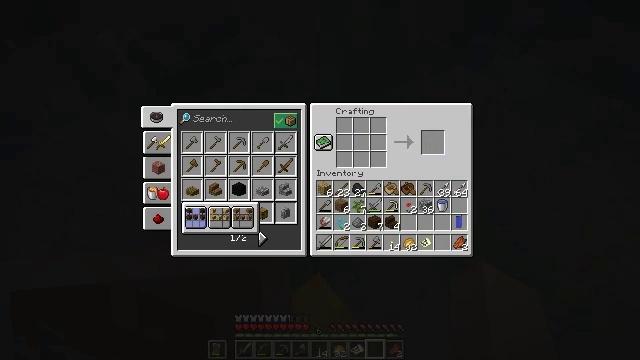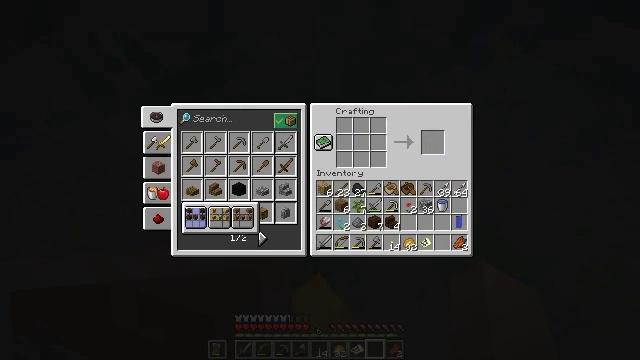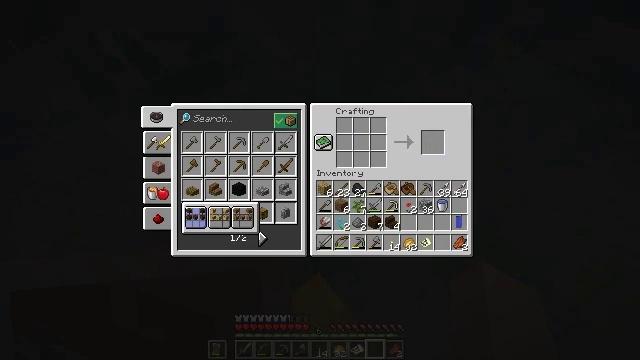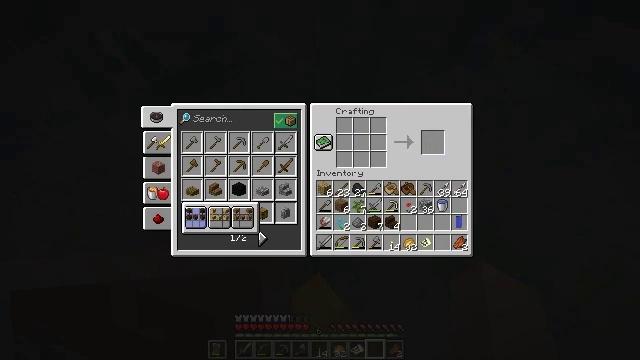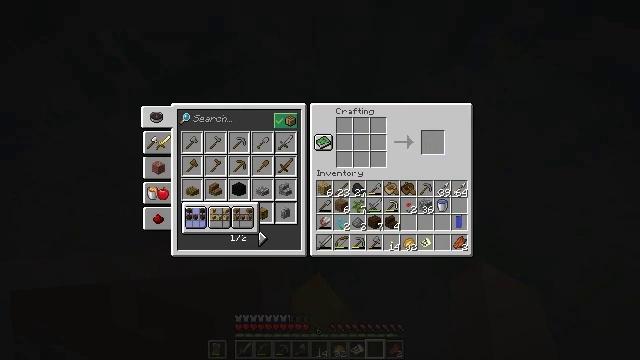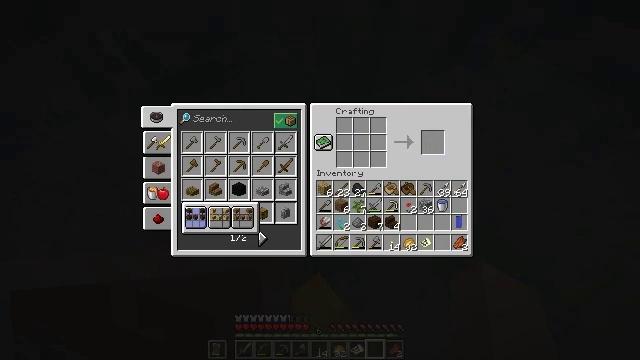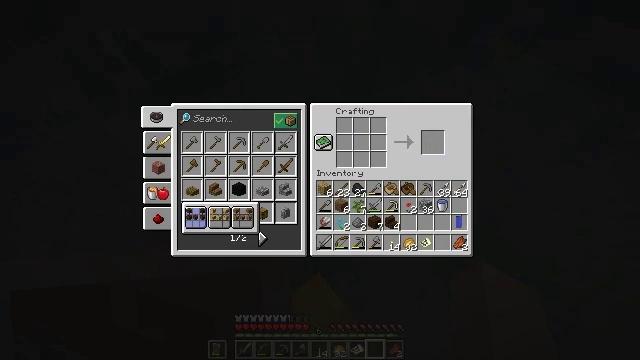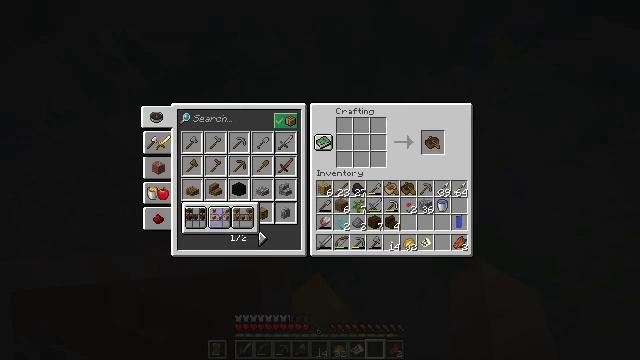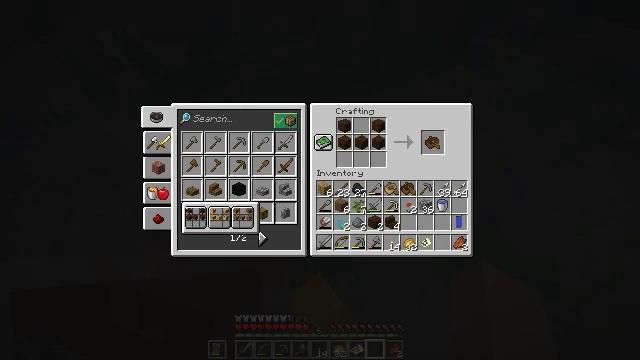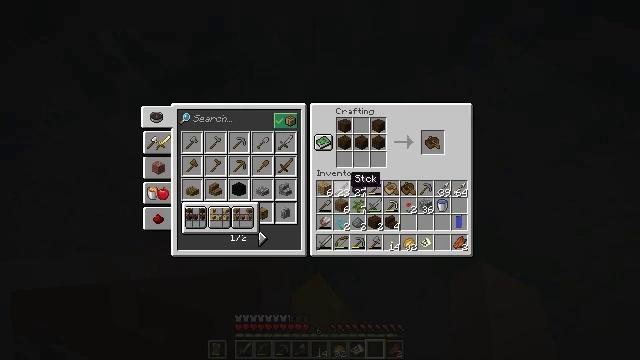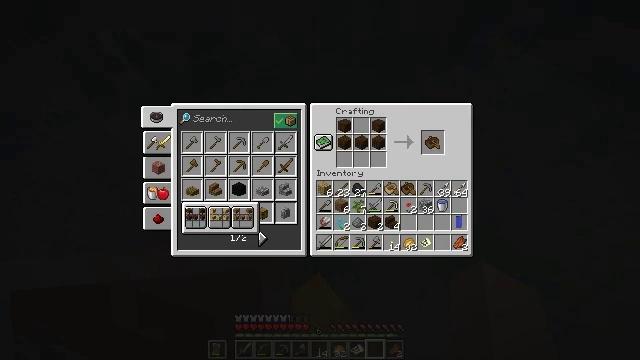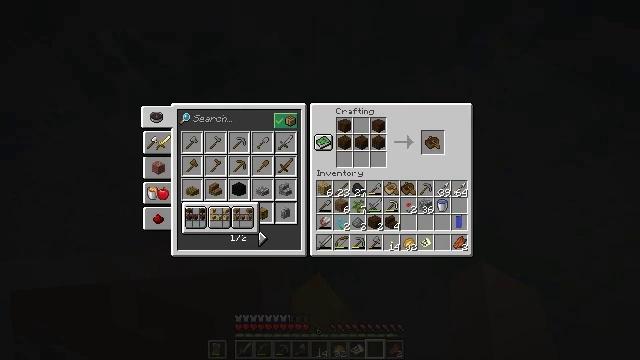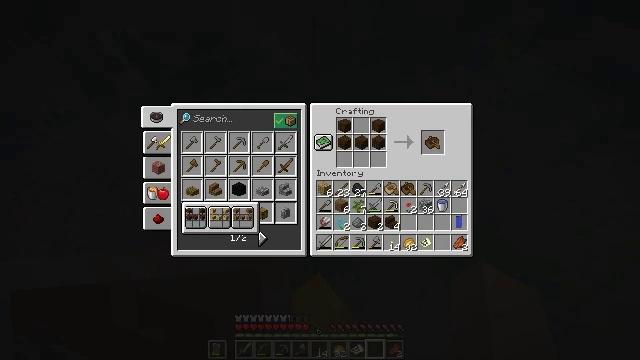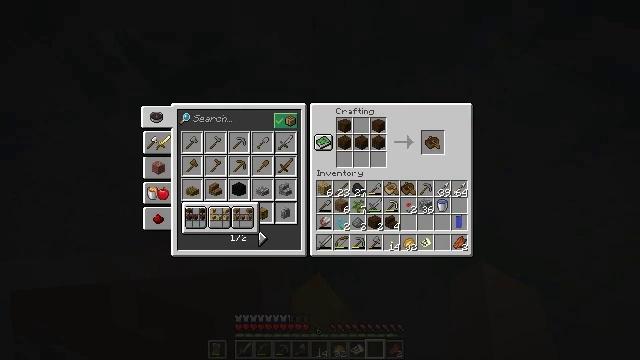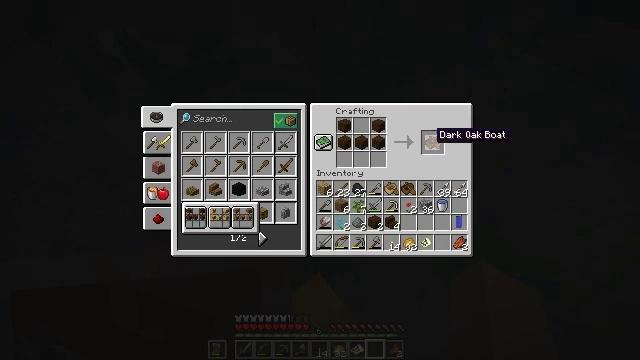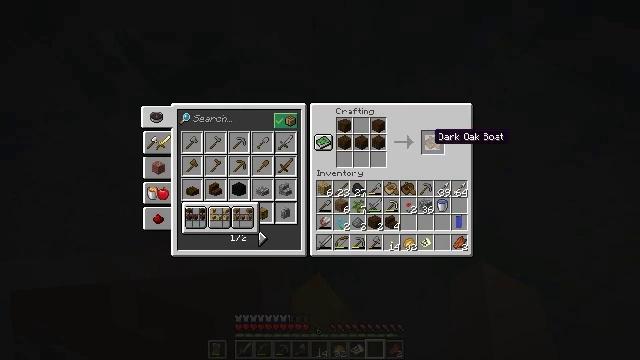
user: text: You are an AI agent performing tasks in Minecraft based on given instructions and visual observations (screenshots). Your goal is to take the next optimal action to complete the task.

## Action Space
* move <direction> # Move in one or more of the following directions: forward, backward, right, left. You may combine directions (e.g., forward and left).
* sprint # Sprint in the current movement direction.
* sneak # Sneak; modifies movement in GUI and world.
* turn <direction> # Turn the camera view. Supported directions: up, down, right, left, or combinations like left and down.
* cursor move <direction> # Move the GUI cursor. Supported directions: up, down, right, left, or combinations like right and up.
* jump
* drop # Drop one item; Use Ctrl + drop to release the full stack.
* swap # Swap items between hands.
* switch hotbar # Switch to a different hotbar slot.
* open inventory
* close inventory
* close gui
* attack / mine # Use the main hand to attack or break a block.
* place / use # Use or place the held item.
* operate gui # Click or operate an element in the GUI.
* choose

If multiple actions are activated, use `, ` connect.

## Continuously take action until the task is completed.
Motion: motion action
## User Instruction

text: Interact with the crafting table to obtain a dark oak boat.
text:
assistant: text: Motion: no_op
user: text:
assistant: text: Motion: attack / mine
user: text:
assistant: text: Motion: attack / mine
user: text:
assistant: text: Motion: no_op
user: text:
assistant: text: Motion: no_op
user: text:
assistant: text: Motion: no_op
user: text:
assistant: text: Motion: turn right
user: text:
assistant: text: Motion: turn right and up
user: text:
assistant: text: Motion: turn right and up
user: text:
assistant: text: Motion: turn right and up
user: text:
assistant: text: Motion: turn right and up
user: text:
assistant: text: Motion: no_op
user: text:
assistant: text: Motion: no_op
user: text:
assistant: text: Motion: turn left and down
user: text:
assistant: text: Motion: no_op
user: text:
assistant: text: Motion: attack / mine
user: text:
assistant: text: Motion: attack / mine
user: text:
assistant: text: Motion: no_op
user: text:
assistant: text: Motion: no_op
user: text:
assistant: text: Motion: no_op
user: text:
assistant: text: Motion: no_op
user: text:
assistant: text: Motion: turn down
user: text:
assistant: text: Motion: turn down
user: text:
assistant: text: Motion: turn down
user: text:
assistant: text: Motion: turn down
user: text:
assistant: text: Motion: no_op
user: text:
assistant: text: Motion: turn down
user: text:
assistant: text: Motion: turn down
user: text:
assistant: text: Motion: no_op
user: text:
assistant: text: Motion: no_op